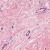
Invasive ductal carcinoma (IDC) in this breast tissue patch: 0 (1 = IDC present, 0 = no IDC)